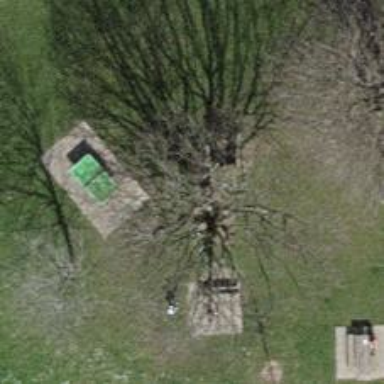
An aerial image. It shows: Picnic table located in leisure land area.